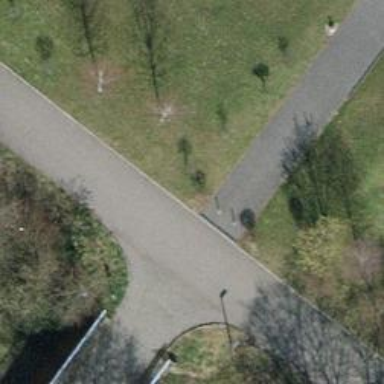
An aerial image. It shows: Bollard.